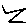
Label: zigzag